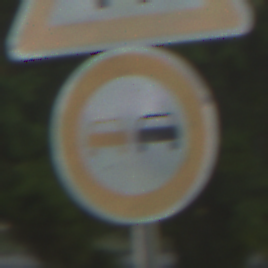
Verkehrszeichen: Ueberholverbot
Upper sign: VerengteFahrbahn
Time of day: SunriseSunset
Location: Outdoor (Suburban)
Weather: PartlyCloudy
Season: NotSpecified
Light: Natural